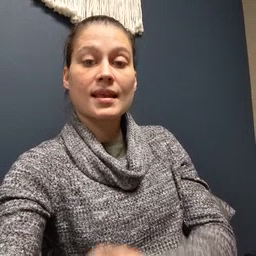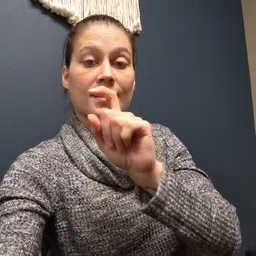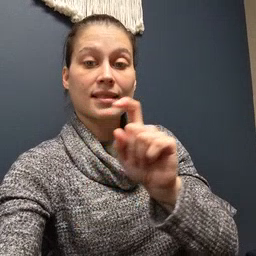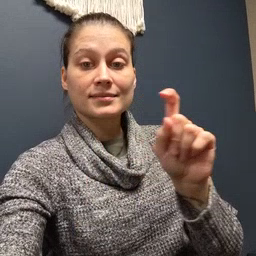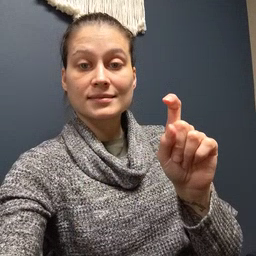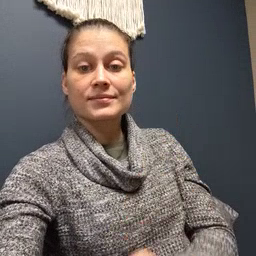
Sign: closet